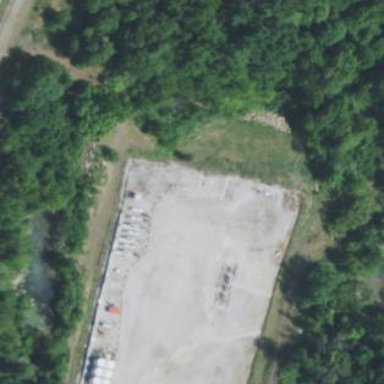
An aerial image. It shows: Industrial area used for fracking.